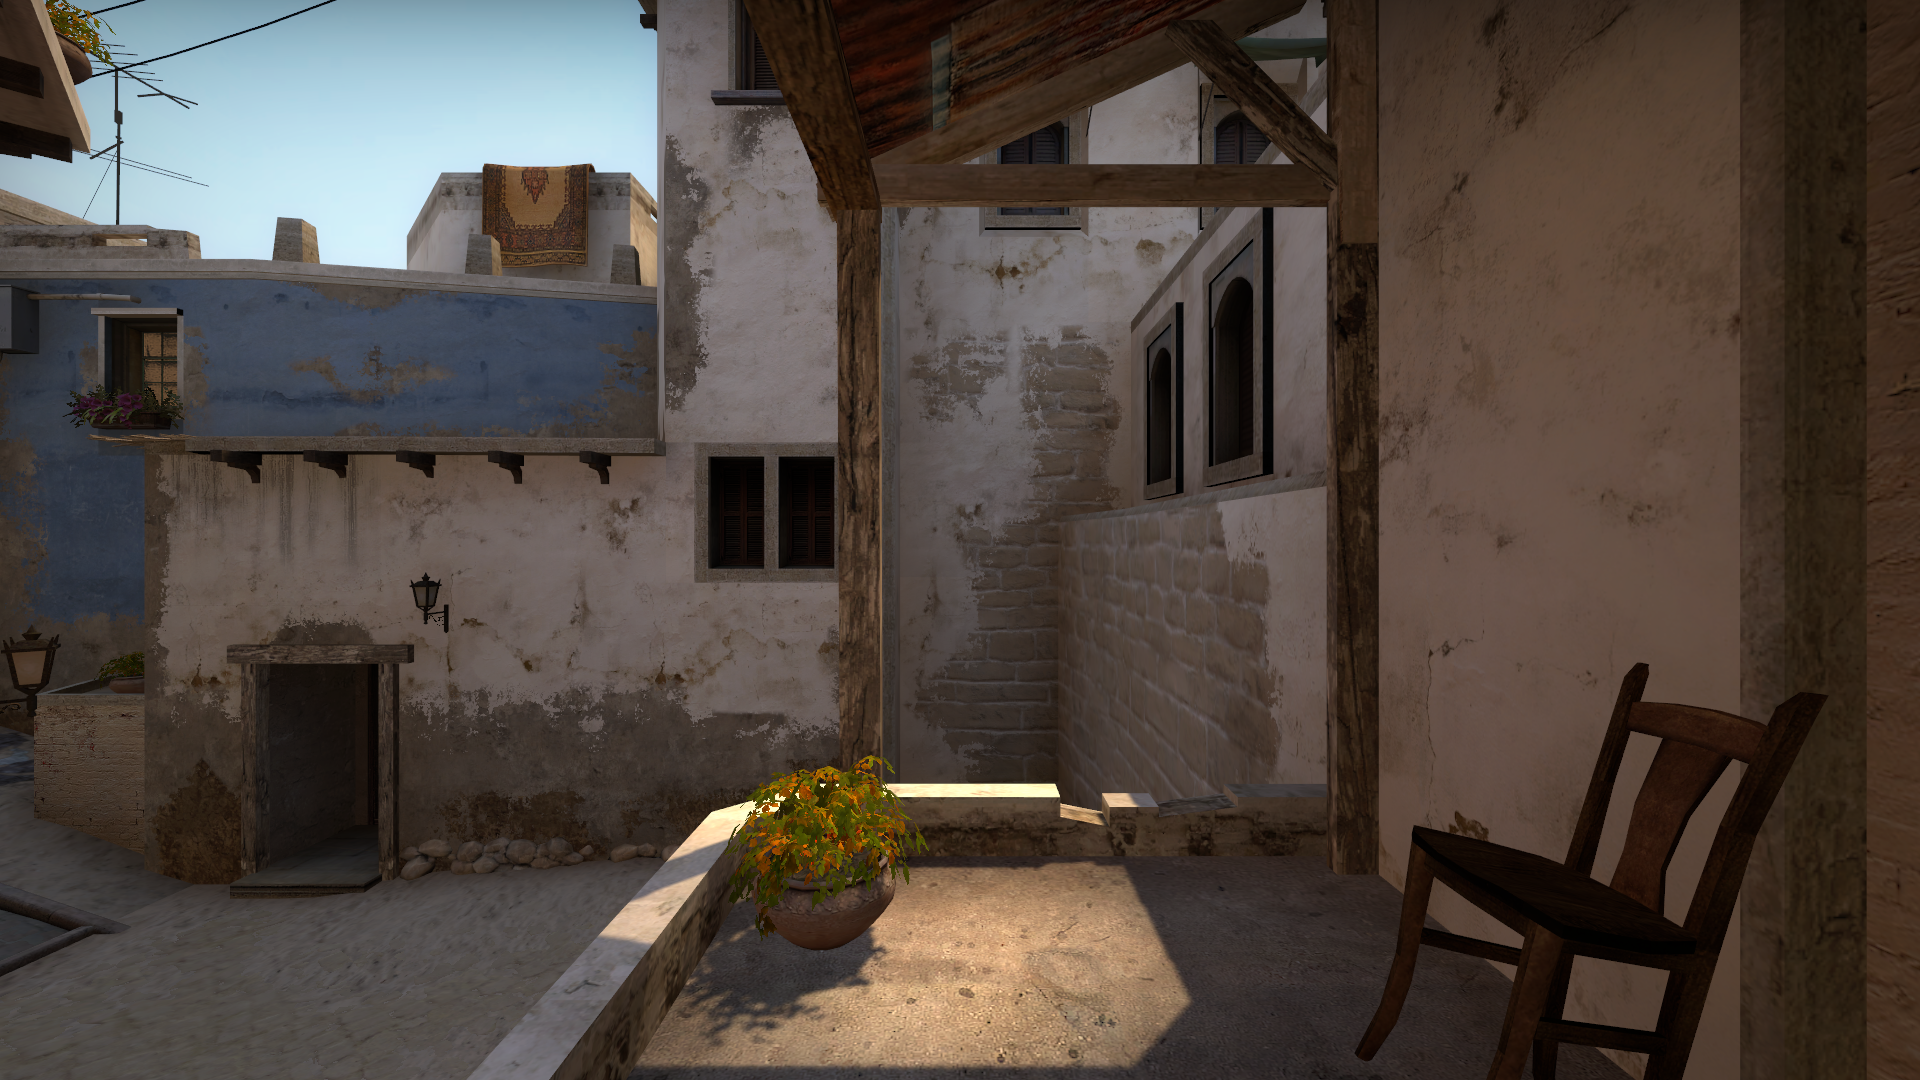
Map: de_mirage